Question: I am trying to create a PDF that will run on iOS devices (iPad only). I have created my PDF and I am able to write text and graphics into it. But I am stumped on writing rotated text such that the text will rotate but the origin will remain the same. Here is an image of the output I am trying to achieve:

I create my PDF like this:
'''
-(void)drawPDF:(NSString*)fileName
{
self.pageSize = CGSizeMake(792, 612);
// Create the PDF context using the default page size of 612 x 792.
UIGraphicsBeginPDFContextToFile(fileName, CGRectZero, nil);
// Mark the beginning of a new page.
UIGraphicsBeginPDFPageWithInfo(CGRectMake(0, 0, pageSize.width, pageSize.height), nil);
// Get the graphics context.
context = UIGraphicsGetCurrentContext();
CGContextSetTextMatrix(context, CGAffineTransformIdentity);
CGContextTranslateCTM(context, 0, 654);
CGContextScaleCTM(context, 1.0, -1.0);
UIFont *font = [UIFont fontWithName:@"Helvetica-Light" size:8];
[self drawText:@"here is a really long line of text so we can see" withFrame:CGRectMake(400, 100, 50, 50) withFont:font rotation:-50];
// Close the PDF context and write the contents out.
UIGraphicsEndPDFContext();
}
'''
Then I have this function for drawing the text, that I've tried many variations of:
'''
-(void)drawText:(NSString *)text withFrame:(CGRect)rect withFont:(UIFont *)font rotation:(float)degrees
{
float radians = [PDFMaker DegreesToRadians:degrees];
NSDictionary *attribs = @{NSFontAttributeName:[UIFont fontWithName:@"Helvetica-Light" size:10.0]};
CGContextSaveGState(context);
CGPoint pos = CGPointMake(rect.origin.x, -50 - rect.origin.y);
// Translate so we're drawing in the right coordinate space
CGContextScaleCTM(context, 1.0, -1.0);
CGSize stringSize = [text sizeWithAttributes:attribs];
CGContextTranslateCTM(context, 0-stringSize.width/2, 0-stringSize.height/2);
CGContextRotateCTM(context, radians);
CGContextTranslateCTM(context, stringSize.width/2, stringSize.height/2);
[text drawAtPoint:CGPointMake(pos.x, pos.y) withAttributes:attribs];
CGContextRestoreGState(context);
}
'''
But no matter how much I play with the translates, the text jumps around as if being rotated around an axis at the origin. I've read in other answers to rotate the text on its center at the origin and have tried that but that doesn't seem to work (or, probably more accurately, I can't get it to work). I suspect the problem may be something related to using a PDF context but really don't know. Any help would be greatly appreciated.
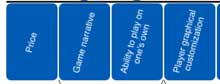
Answer: After a lot of research and experimentation I figured it out. I'm not sure if it's OK to answer my own question so, if not, will an op please let me know and I'll delete it. I do think the answer and the reason behind the answer might be valuable for other community members.
Here is the working code:
'''
-(void)drawText:(NSString *)text withFrame:(CGRect)rect withFont:(UIFont *)font
rotation:(float)degrees alignment:(int)alignment center:(BOOL)center
'''
{
// Pivot rect
rect = CGRectMake(rect.origin.x, rect.origin.y*-1, rect.size.width, rect.size.height);
'''
float radians = [PDFMaker DegreesToRadians:degrees];
NSMutableParagraphStyle *paragraphStyle = [[NSParagraphStyle defaultParagraphStyle] mutableCopy];
paragraphStyle.lineBreakMode = NSLineBreakByWordWrapping;
paragraphStyle.alignment = alignment;
NSDictionary *attributes = @{ NSFontAttributeName: font,
NSParagraphStyleAttributeName: paragraphStyle,
NSForegroundColorAttributeName: [Util ColorFromHexString:@"FFFFFF"] };
CGContextSaveGState(context);
// Translate so we're drawing in the right coordinate space
CGContextScaleCTM(context, 1.0, -1.0);
// Save this is we want/need to offset by size
CGRect textSize = [text boundingRectWithSize:rect.size
options:NSStringDrawingUsesLineFragmentOrigin
attributes:attributes
context:nil];
// Translate to origin, rotate, translate back
CGContextTranslateCTM(context, rect.origin.x, rect.origin.y);
CGContextRotateCTM(context, radians);
CGContextTranslateCTM(context, -rect.origin.x, -rect.origin.y);
// Center if necessary
if(center==YES)
{
CGContextTranslateCTM(context, 0, (rect.size.height/2)-(textSize.size.height/2));
}
[text drawInRect:rect withAttributes:attributes];
CGContextRestoreGState
'''
}
What's as interesting or more interesting is the why behind it. All this has been written in other questions and answers, though usually in pieces and many of the code the code samples in other Q&A's have since been deprecated.
So the why: iOS starts with a matrix with the origin at the top-left, like Windows. But the text rendering functions of iOS are carried over from OSX (which is carried over from NEXT), and the origin is at the bottom-left. PDF is normally written from the bottom left but it's standard practice to write a transform so it runs from the top-left. But since these are text rendering functions that use Core Text we flip again. So you need to take into account and get the transforms correct or your text will print upside down and backwards or off-screen.
After that we need to rotate at the origin which, at least the way I've set things up, is now at the bottom left. If we don't rotate at the origin our text will seem to fly around: the further away from the origin the more it will fly. So we translate to the origin, rotate, then translate back. This is not unique to PDF and applies to any rotation in Quartz.
Finally one editorial comment on making PDF on an iOS device that should not be overlooked: it can be slow and consume a lot of memory. I think it's fine to do for a small number of pages when you want high-quality vector output for printing or embedding into things like Office docs; charts, graphs, maybe game instructions, printable tickets .. small things. But if you're printing something like a large report or a book it's probably best to produce PDF on a server.